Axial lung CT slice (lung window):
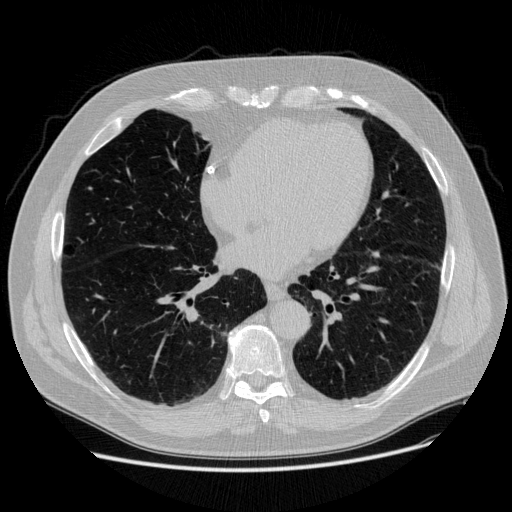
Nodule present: no